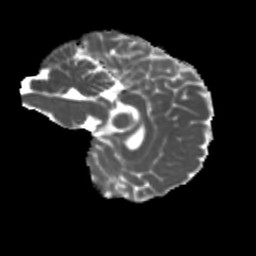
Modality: MD
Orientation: sagittal
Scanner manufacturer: siemens
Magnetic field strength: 3 T
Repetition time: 4 s
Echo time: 0.0594 s